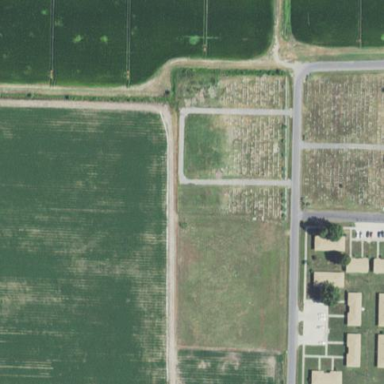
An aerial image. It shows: Cemetery.